Question: I want to know the count of a count of a query.
The query is
'''
sourcetype="cargo_dc_shipping_log" OR sourcetype="cargo_dc_deliver_log" | stats count by X_REQUEST_ID | sort - count
'''

So you can see there are multiple rows with the value of 3.
Thanks in advance
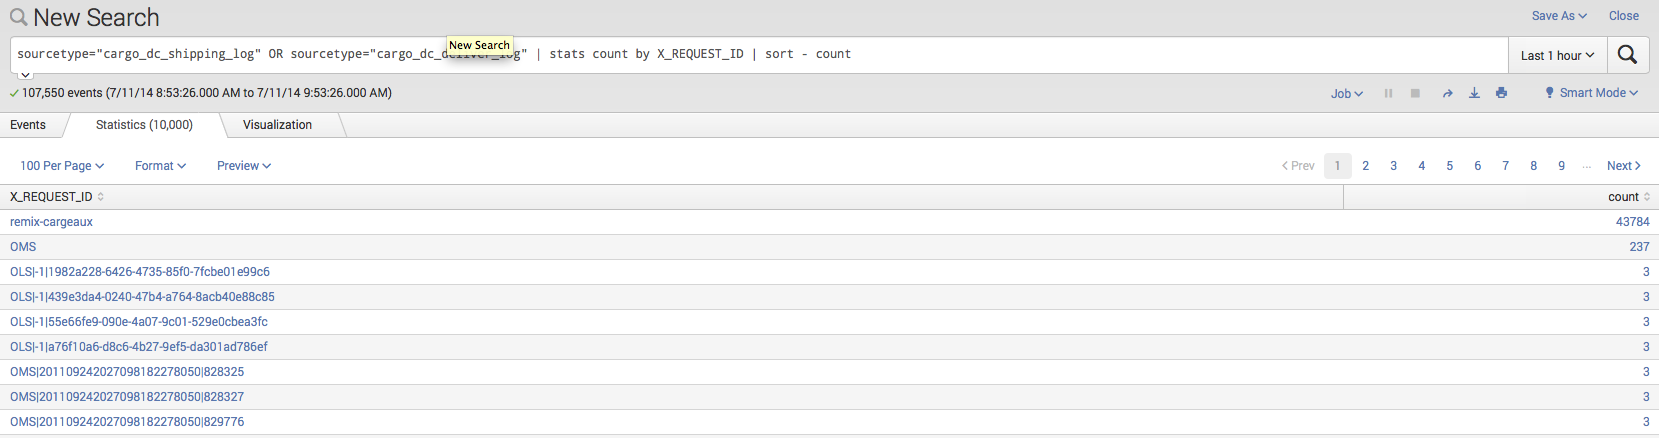
Answer: You're goal in this particular case is to get a summary of counts for this field, right?
Let's take your initial query:
> sourcetype="cargo_dc_shipping_log" OR sourcetype="cargo_dc_deliver_log" | stats count by X_REQUEST_ID | sort - count
What we're missing here is how to aggregate against your aggregation. , we can sort:
> sourcetype="cargo_dc_shipping_log" OR sourcetype="cargo_dc_deliver_log" | stats count as req_count by X_REQUEST_ID | stats count by req_count | sort - count
Let me know if that works out for you.